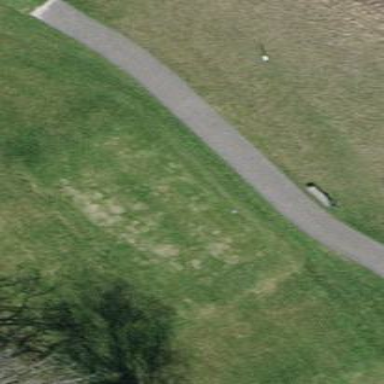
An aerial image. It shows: Grassy area designated as golf tee.